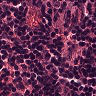
Metastatic tissue present: no